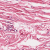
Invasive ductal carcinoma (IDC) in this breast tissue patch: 0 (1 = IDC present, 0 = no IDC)